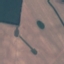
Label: AnnualCrop